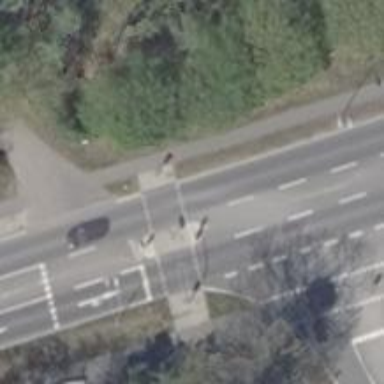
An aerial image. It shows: Asphalt footway with marked crossing featuring traffic signals and island.